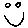
Label: smiley face